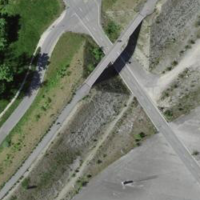
EUNIS habitat code: 56
Species observed at this site:
Graphosoma italicum
Medicago sativa
Chamaenerion dodonaei